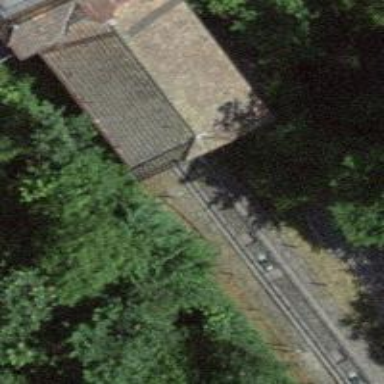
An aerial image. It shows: Tunnel for funicular railway.